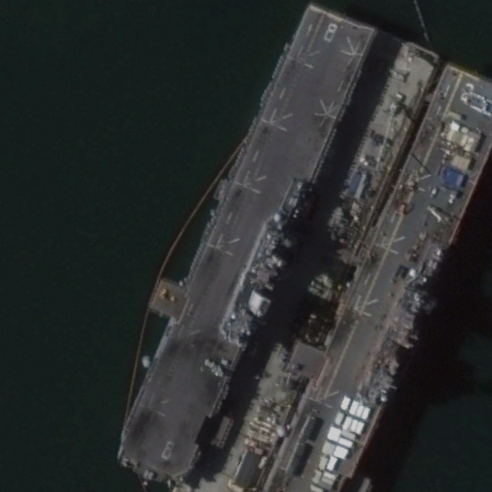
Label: assault